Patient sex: F
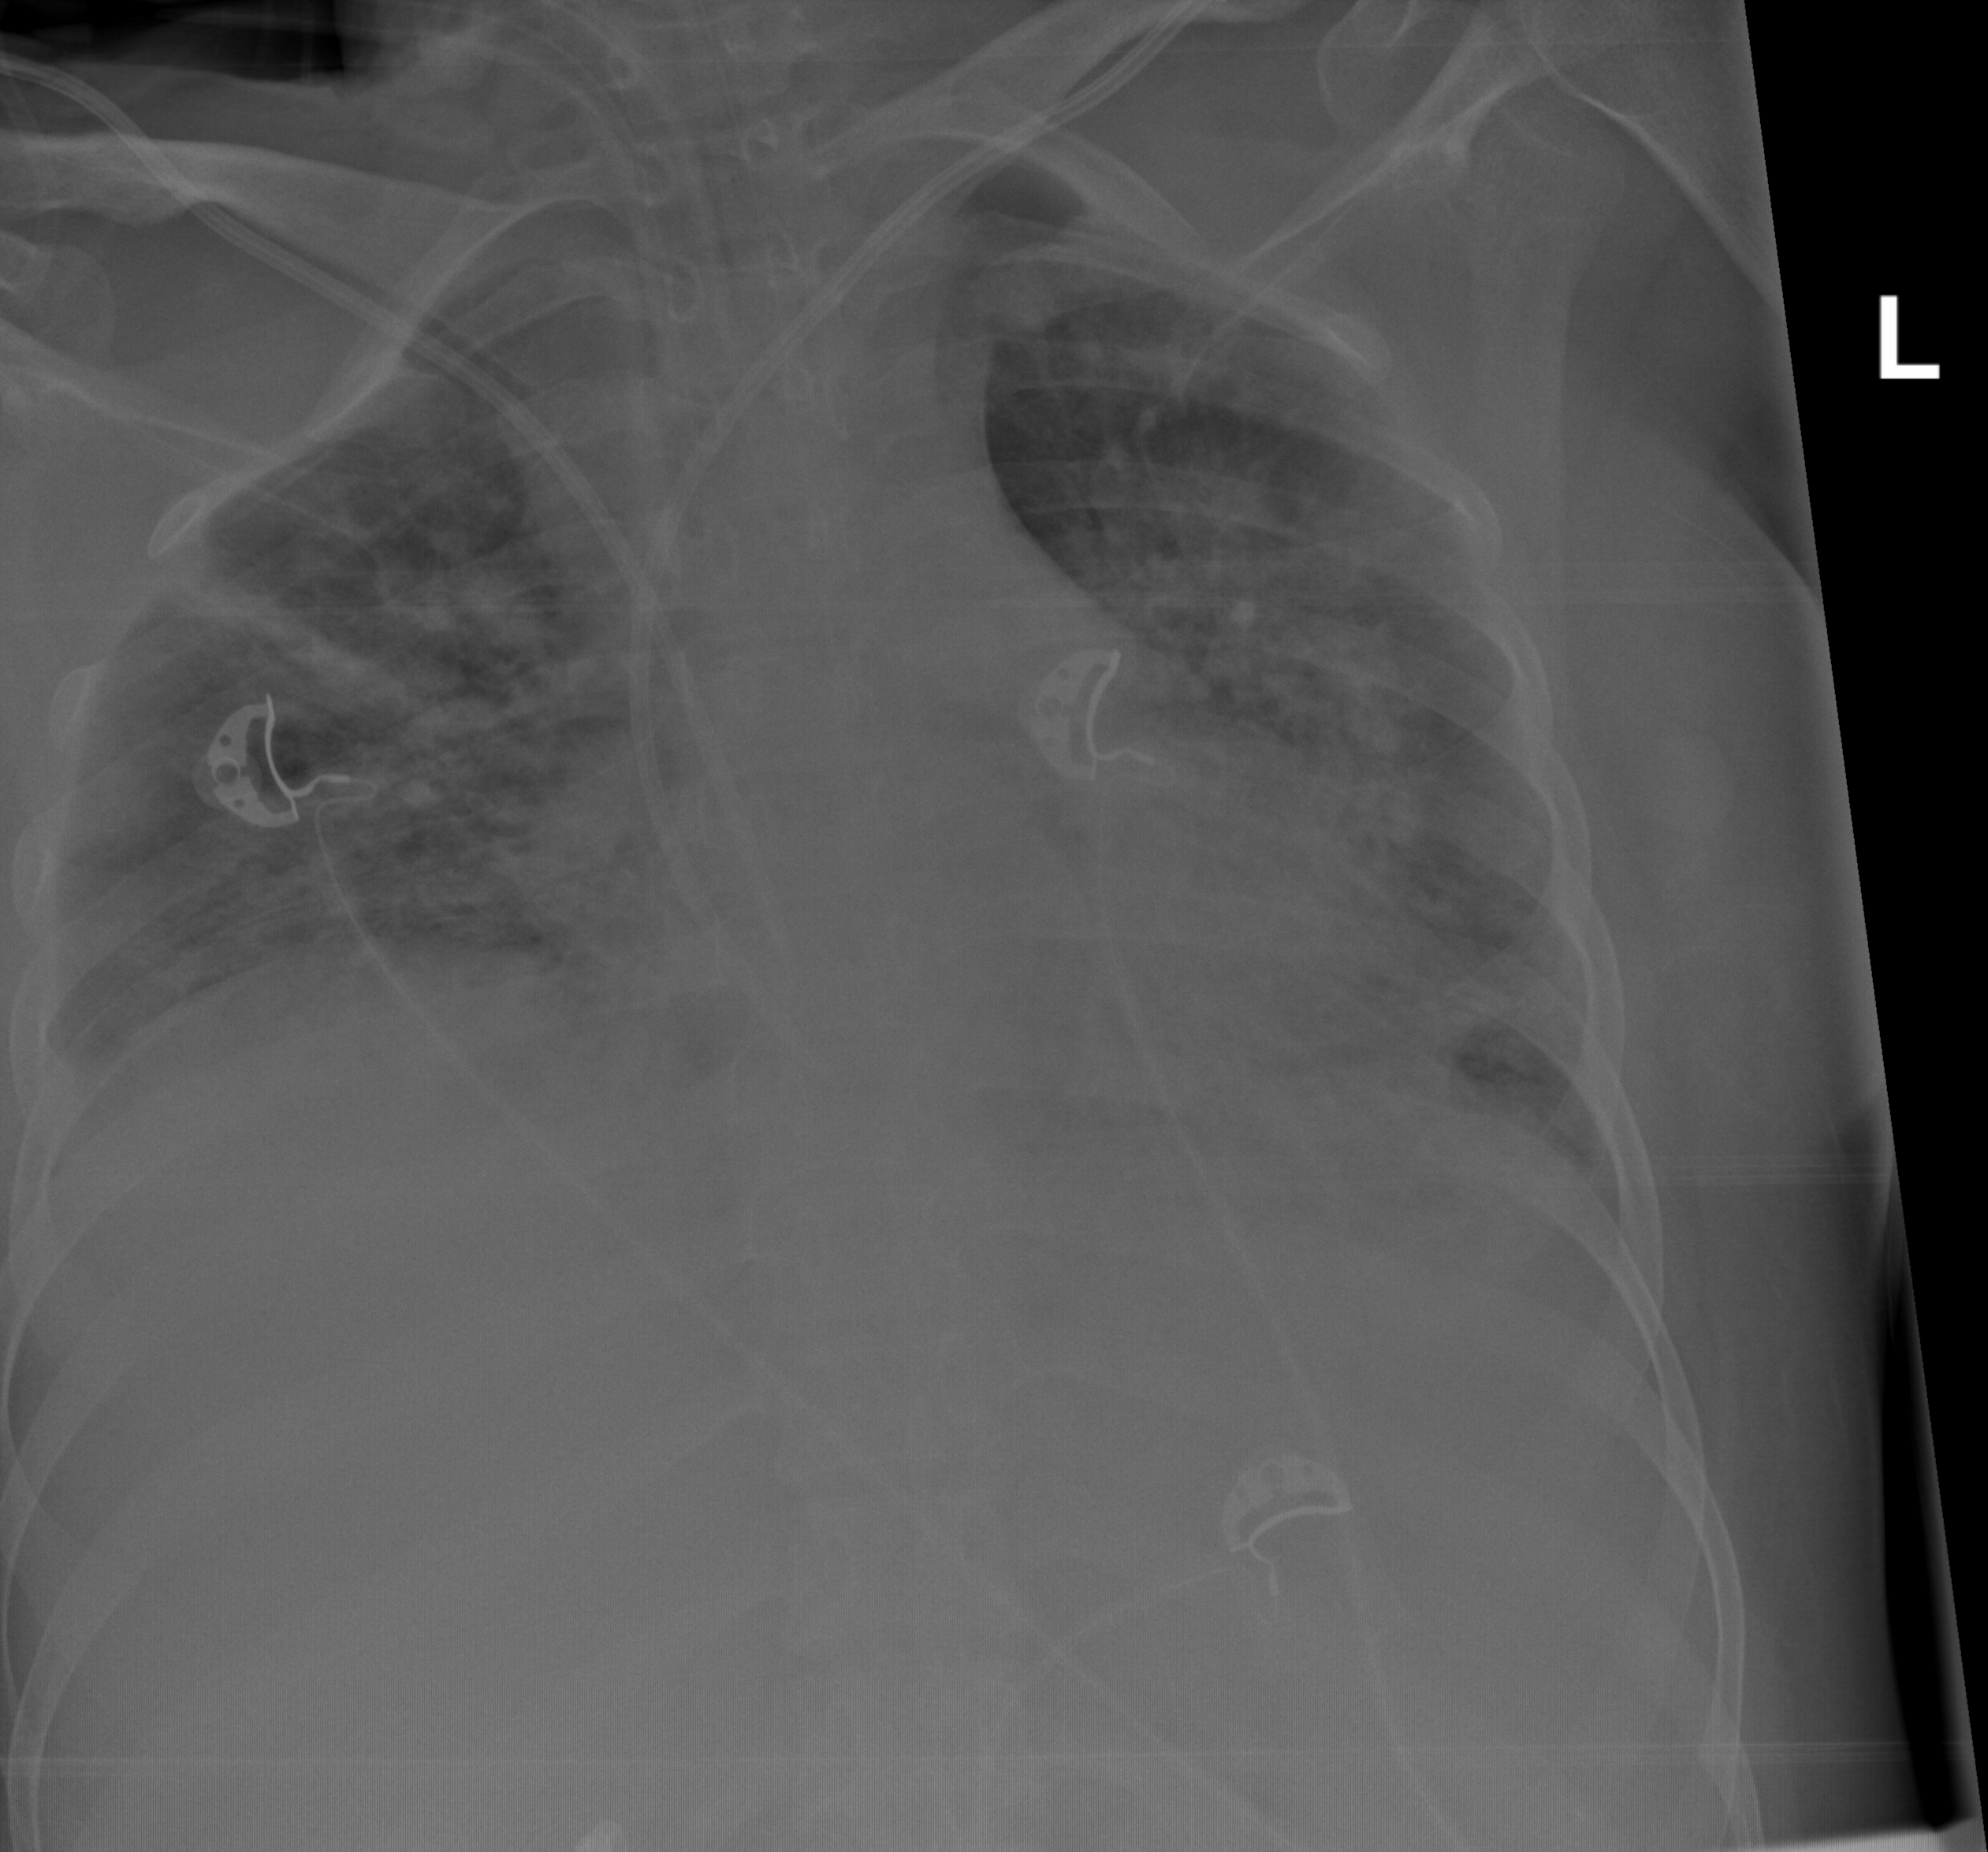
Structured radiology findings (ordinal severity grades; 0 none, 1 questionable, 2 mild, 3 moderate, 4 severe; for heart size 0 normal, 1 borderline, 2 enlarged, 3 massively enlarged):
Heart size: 0
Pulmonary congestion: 0
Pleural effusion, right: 2
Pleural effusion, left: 0
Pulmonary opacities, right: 3
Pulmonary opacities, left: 3
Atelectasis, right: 2
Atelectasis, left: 2